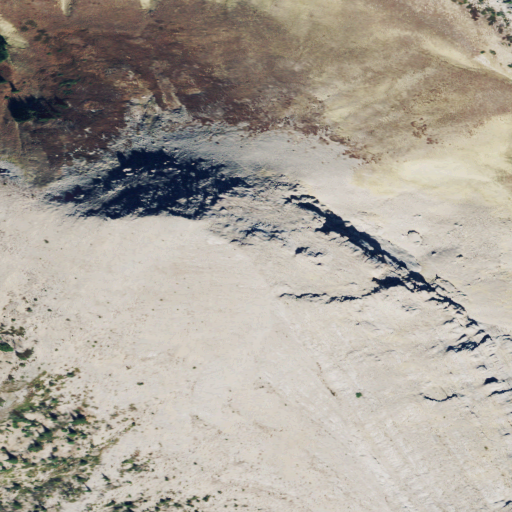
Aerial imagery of mountain in Montana named Fairview Mountain containing barren land, grassland, and evergreen forest